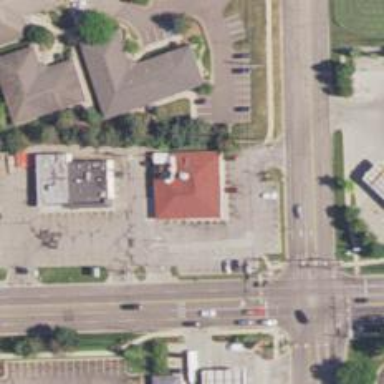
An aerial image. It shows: Convenience shop.